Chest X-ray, PA view. Patient: 46 years old, sex F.
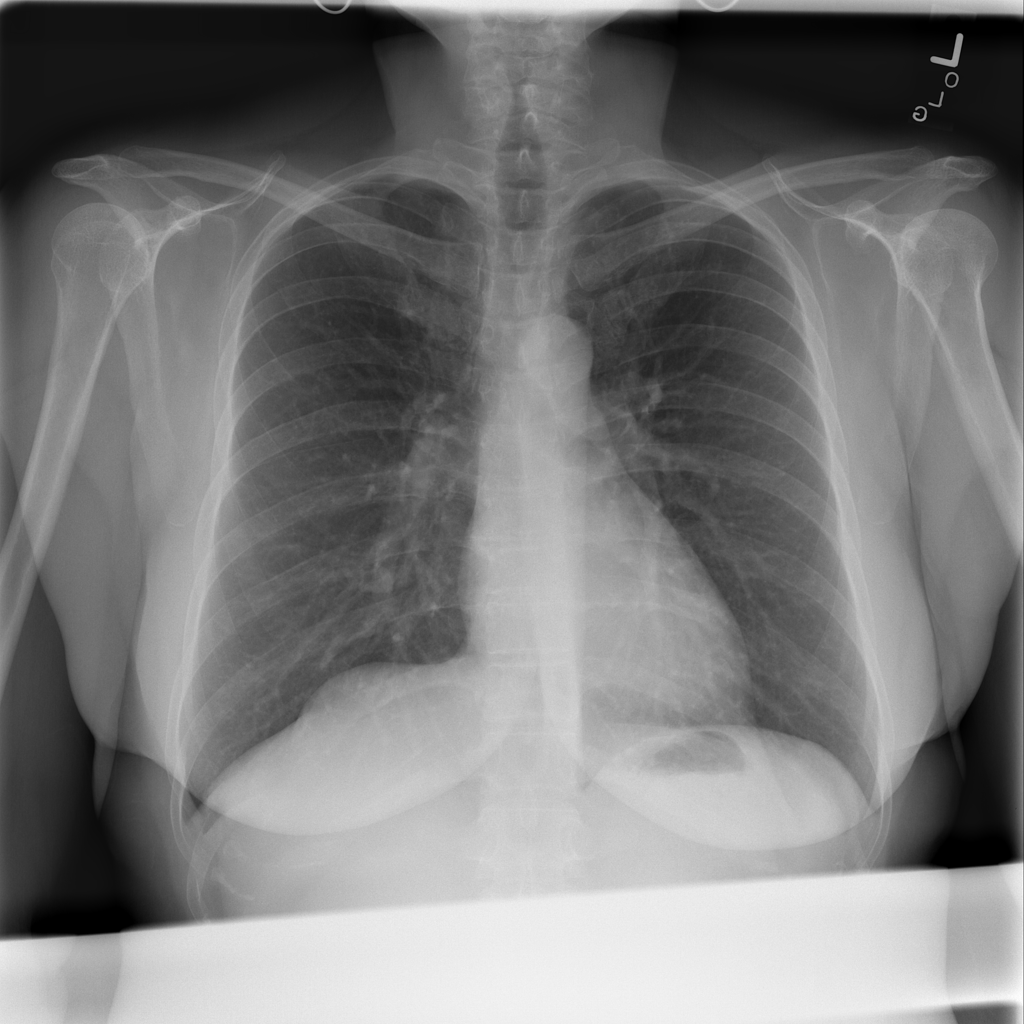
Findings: No Finding